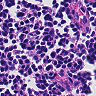
Metastatic tissue present: no